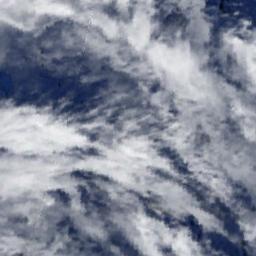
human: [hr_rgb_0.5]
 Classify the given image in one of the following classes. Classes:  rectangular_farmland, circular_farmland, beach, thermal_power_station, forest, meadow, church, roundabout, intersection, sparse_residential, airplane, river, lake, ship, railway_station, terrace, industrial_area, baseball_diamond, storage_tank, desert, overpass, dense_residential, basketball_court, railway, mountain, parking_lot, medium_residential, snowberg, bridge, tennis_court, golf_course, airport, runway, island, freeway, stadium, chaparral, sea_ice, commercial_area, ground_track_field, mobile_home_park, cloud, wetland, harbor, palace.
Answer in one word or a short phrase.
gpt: cloud